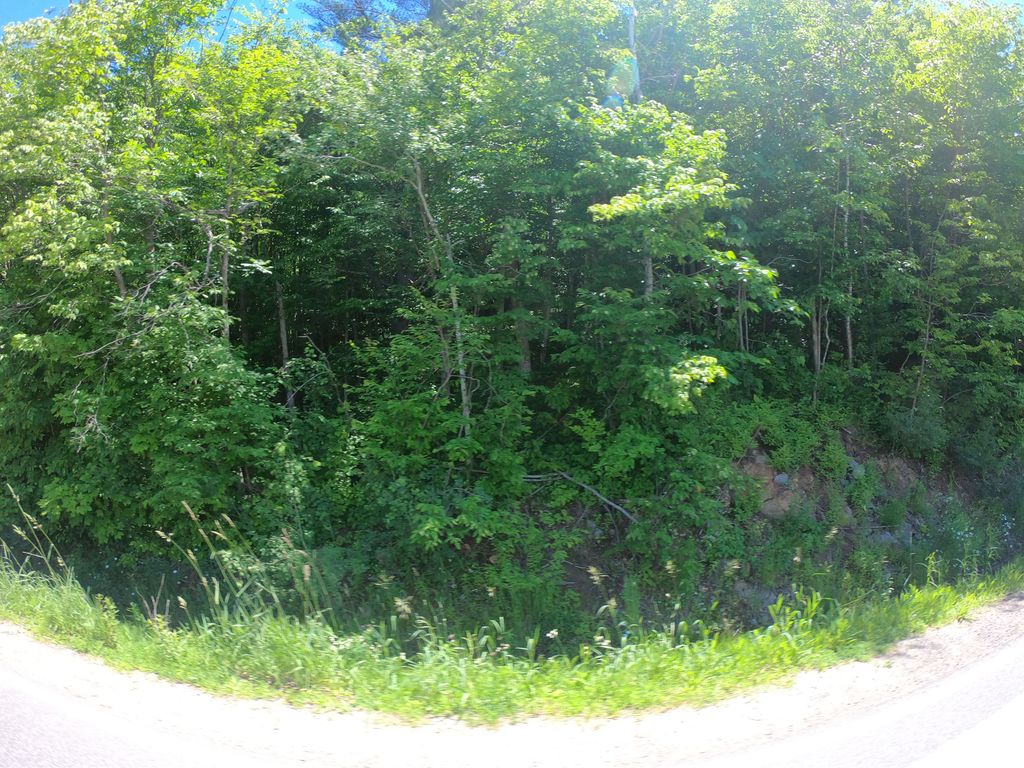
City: ottawa-gatineau